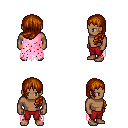
a pixel art fantasy rpg character, male body template, human, dark skin, pink tattered cape, red pants, brunette left-swept hairstyle, four views (front, back, left, right), 2x2 character sprite sheet, small pixel art, hard edges, no anti-aliasing